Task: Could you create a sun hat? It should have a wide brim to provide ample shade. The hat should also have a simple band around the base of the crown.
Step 121:
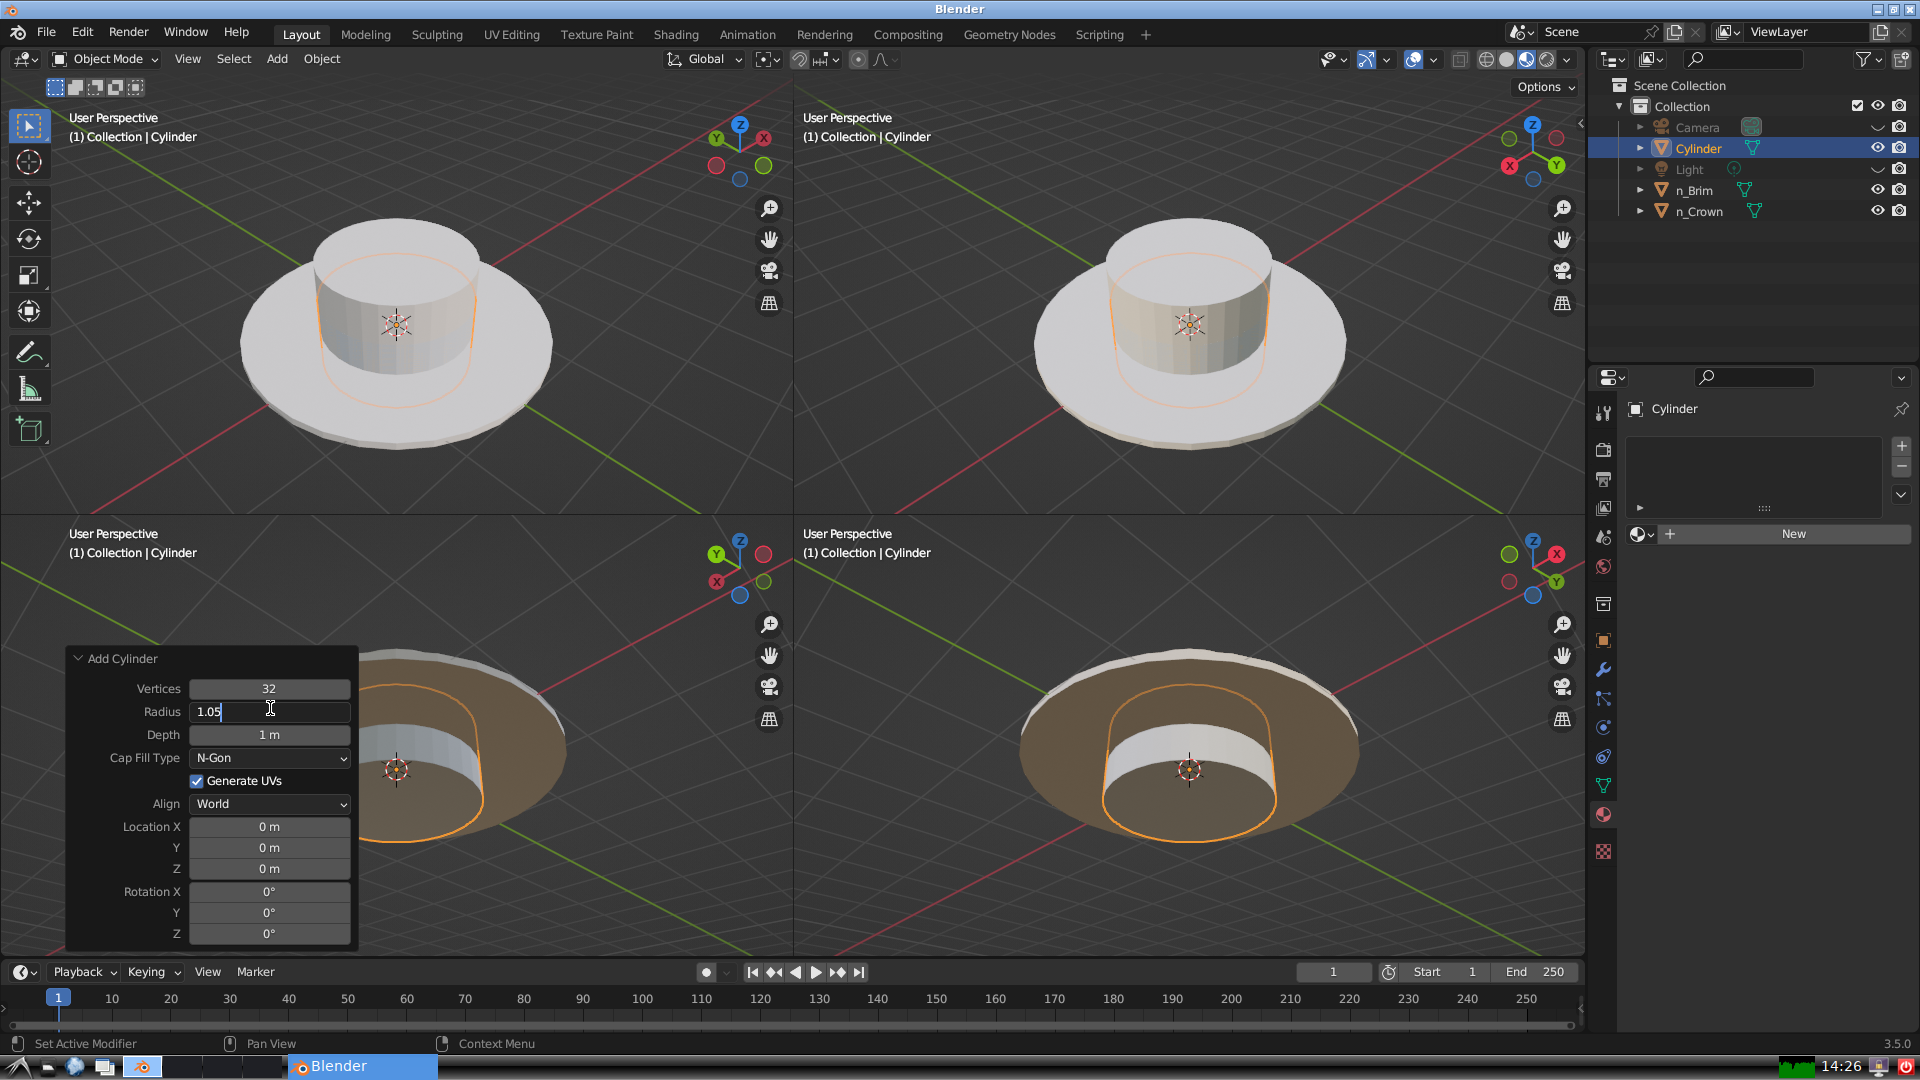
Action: {"key_press": ['Return']}